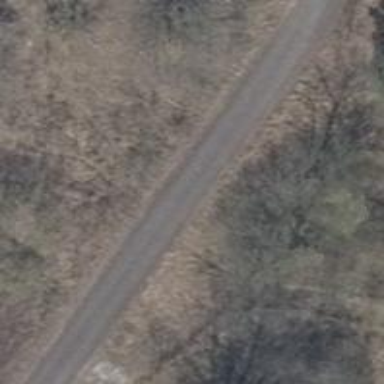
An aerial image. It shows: Concrete service road